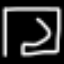
Label: square